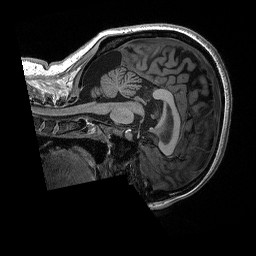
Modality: T1w
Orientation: sagittal
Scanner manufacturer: siemens
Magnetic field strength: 3 T
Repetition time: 2.3 s
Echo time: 0.00298 s